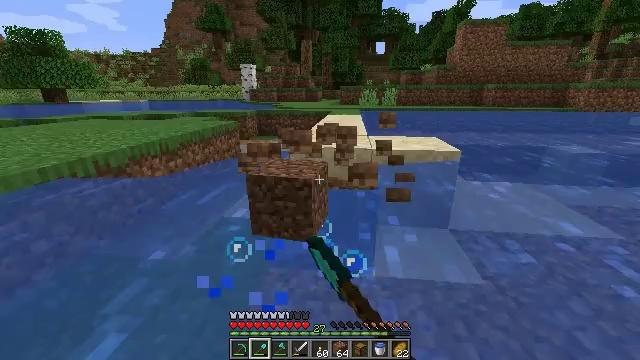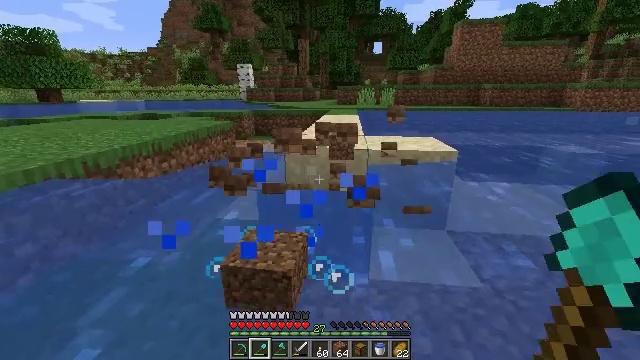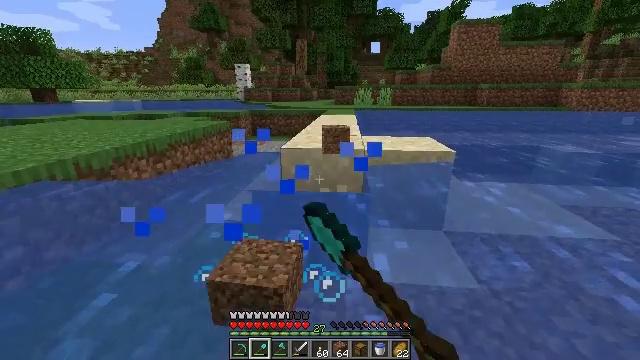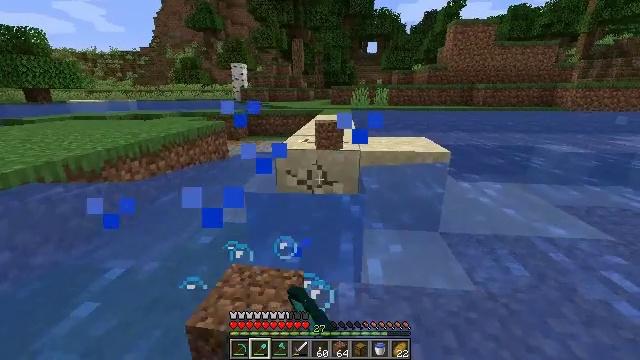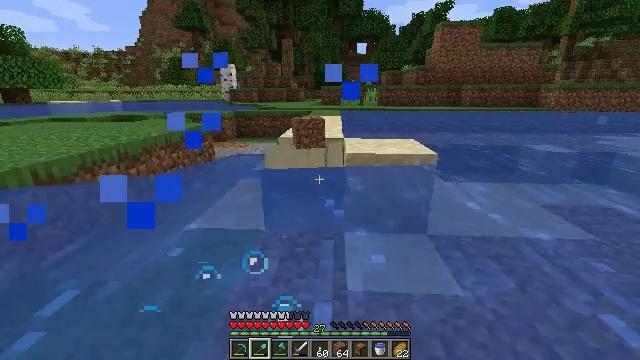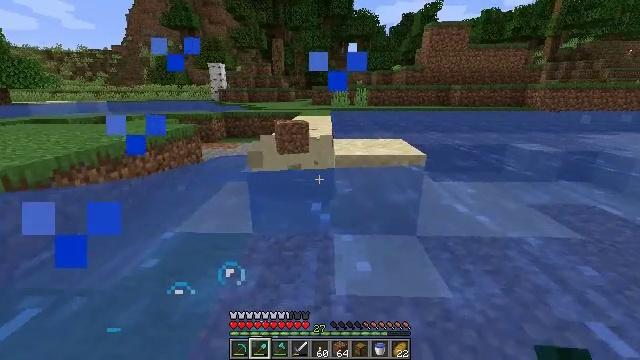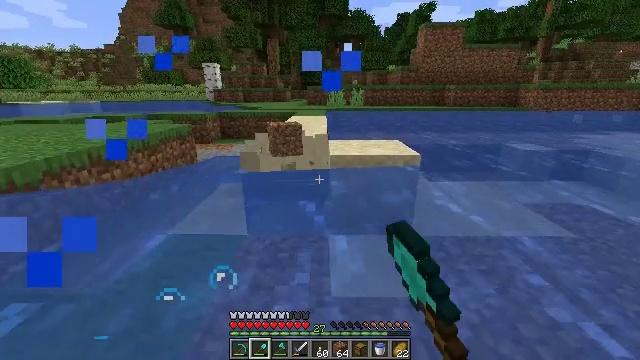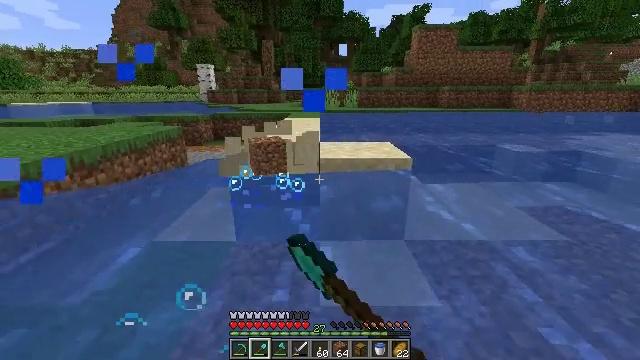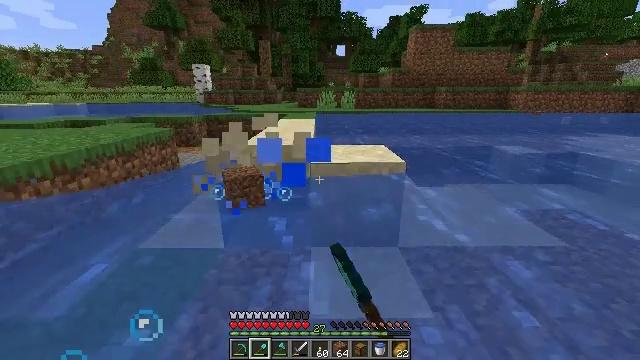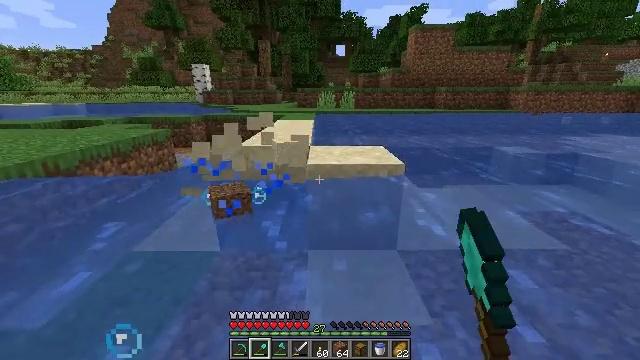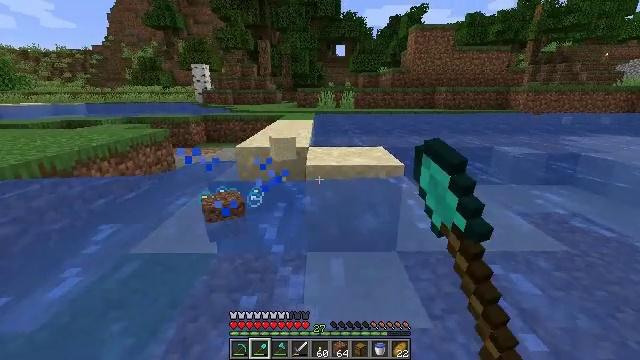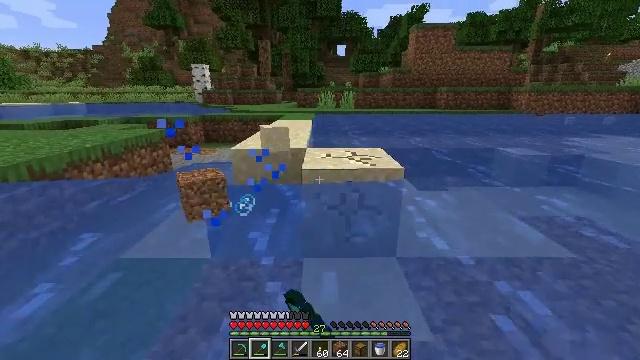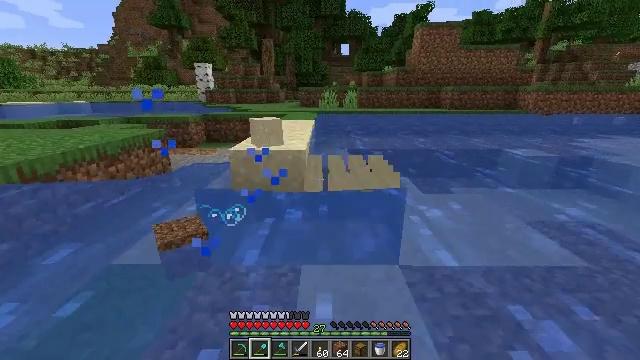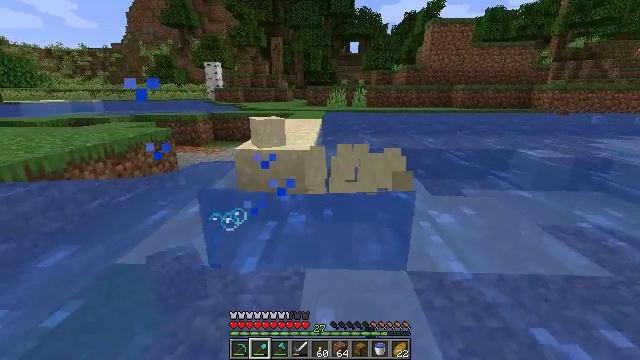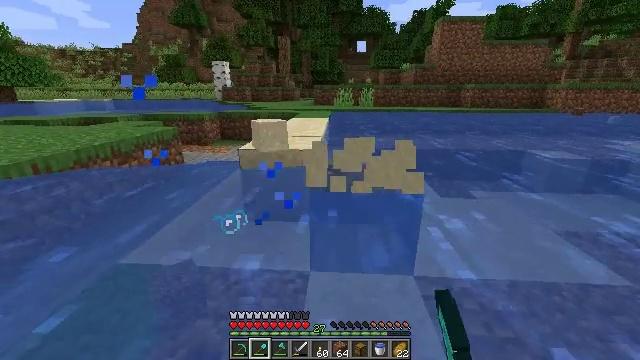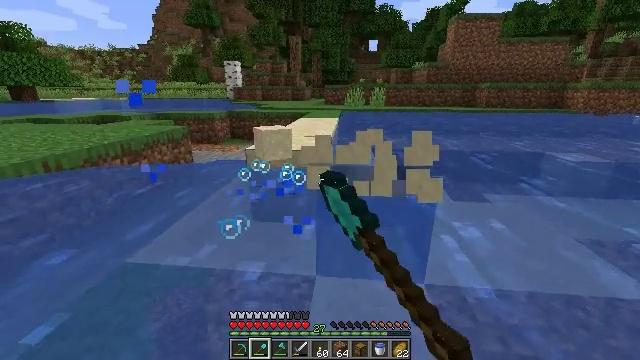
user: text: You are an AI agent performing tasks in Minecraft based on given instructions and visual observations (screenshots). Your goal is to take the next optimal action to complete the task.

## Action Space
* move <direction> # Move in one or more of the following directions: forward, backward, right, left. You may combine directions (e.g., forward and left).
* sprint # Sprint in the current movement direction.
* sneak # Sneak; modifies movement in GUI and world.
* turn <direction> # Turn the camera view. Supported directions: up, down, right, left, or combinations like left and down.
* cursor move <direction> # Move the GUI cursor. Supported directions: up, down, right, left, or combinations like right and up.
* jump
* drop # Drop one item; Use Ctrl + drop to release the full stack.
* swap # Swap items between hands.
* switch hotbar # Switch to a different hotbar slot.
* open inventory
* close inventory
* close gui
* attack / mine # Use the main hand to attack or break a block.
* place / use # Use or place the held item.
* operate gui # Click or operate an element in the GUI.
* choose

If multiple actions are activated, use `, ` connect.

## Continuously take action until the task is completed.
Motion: motion action
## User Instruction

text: Break the sand block.
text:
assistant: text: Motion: move right, attack / mine
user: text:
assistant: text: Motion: move forward and move right, attack / mine
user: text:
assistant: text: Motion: move forward and move right, attack / mine
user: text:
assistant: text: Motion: move forward and move right, turn right, attack / mine
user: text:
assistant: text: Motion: move forward and move right, turn right, attack / mine
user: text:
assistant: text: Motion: move forward and move right, attack / mine
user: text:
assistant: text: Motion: move forward and move right, attack / mine
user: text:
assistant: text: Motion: move forward, attack / mine
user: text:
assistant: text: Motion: move forward, attack / mine
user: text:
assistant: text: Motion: move forward, attack / mine
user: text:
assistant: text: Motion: move forward, attack / mine
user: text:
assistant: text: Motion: move forward, attack / mine
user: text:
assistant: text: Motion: move forward, turn left, attack / mine
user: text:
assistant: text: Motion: move forward, turn left, attack / mine
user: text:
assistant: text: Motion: move forward, turn left, attack / mine
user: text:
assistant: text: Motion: move forward, turn left, attack / mine
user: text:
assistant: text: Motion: move forward, attack / mine
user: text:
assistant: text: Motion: move forward, attack / mine
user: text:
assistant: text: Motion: move forward, turn left, attack / mine
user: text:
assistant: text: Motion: move forward, turn left, attack / mine
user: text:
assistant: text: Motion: move forward, attack / mine
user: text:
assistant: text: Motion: move forward, attack / mine
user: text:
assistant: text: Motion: move forward, attack / mine
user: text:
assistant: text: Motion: move forward, attack / mine
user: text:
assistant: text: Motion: move forward, attack / mine
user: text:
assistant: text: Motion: move forward, attack / mine
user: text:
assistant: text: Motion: move forward, attack / mine
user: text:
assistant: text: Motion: move forward, attack / mine
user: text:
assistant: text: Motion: move forward, attack / mine
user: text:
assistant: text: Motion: move forward, attack / mine